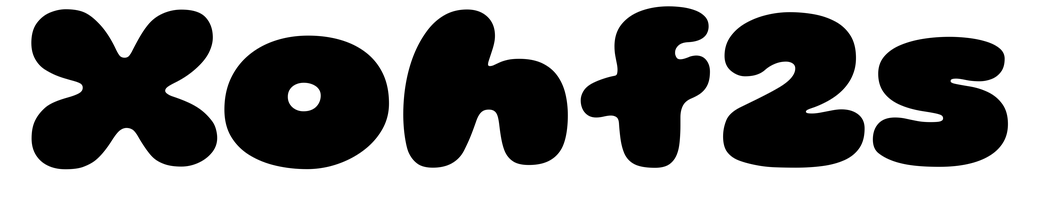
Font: Gluten_Black